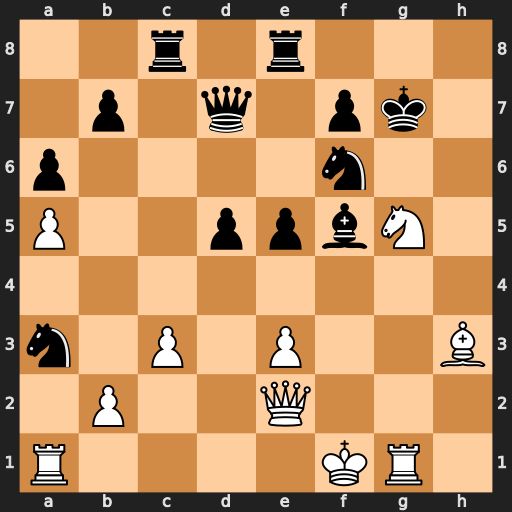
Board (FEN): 2r1r3/1p1q1pk1/p4n2/P2ppbN1/8/n1P1P2B/1P2Q3/R4KR1
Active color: w
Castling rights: -
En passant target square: -
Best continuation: Ne6+ Kh8 Bxf5